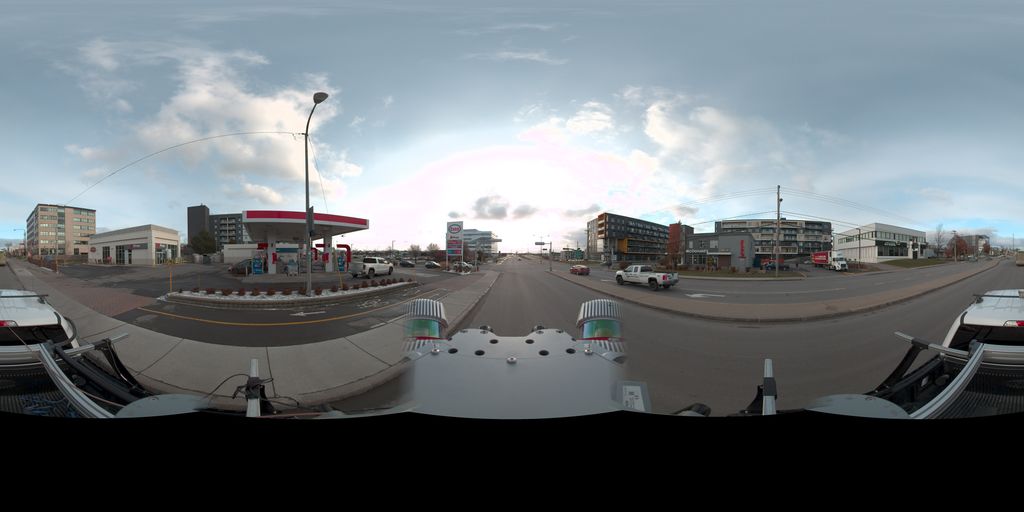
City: quebec_city